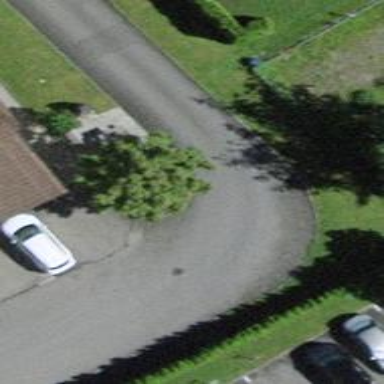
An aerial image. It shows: Unclassified road with asphalt surface.